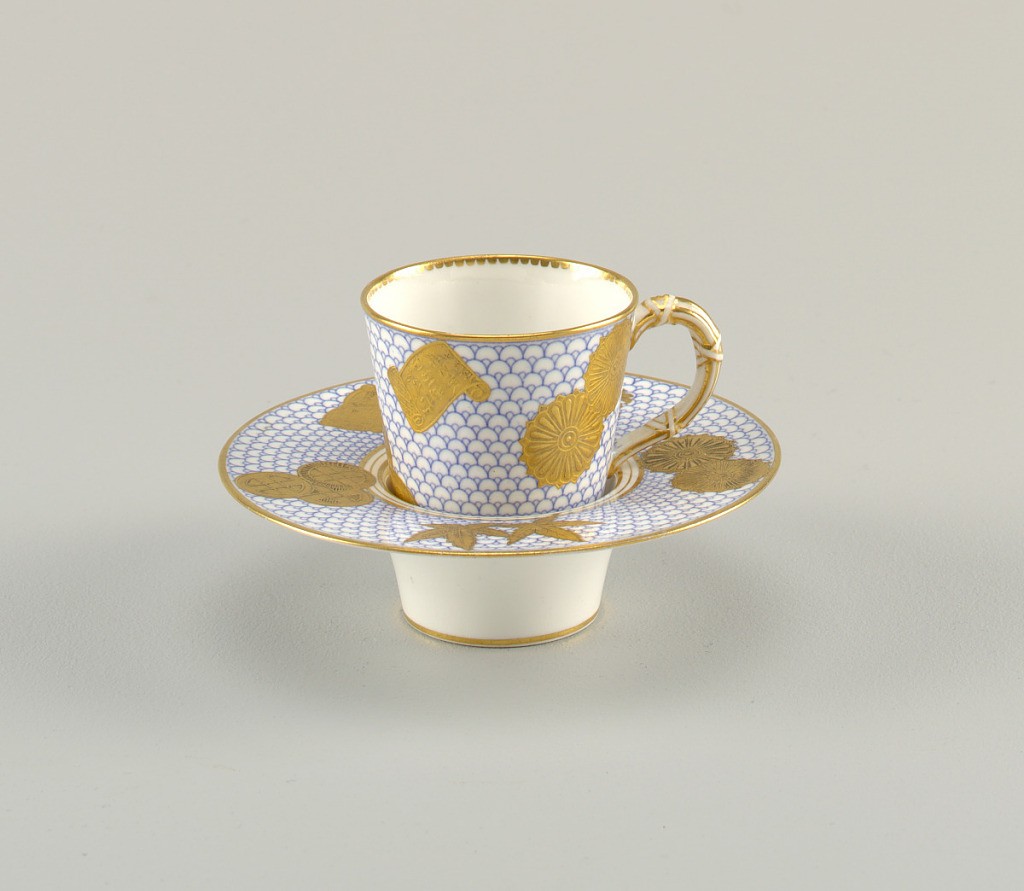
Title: Cup and Socketed Saucer
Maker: Royal Worcester, English, established 1751
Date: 1878
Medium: porcelain, vitreous enamel, gold
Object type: cup and saucer
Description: Cup and saucer in white with blue and gold decorative pattern. Saucer appears to have a cylindrical raised foot, where the cup fits into.